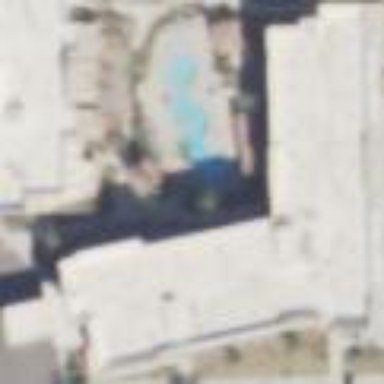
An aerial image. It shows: Hotel building.